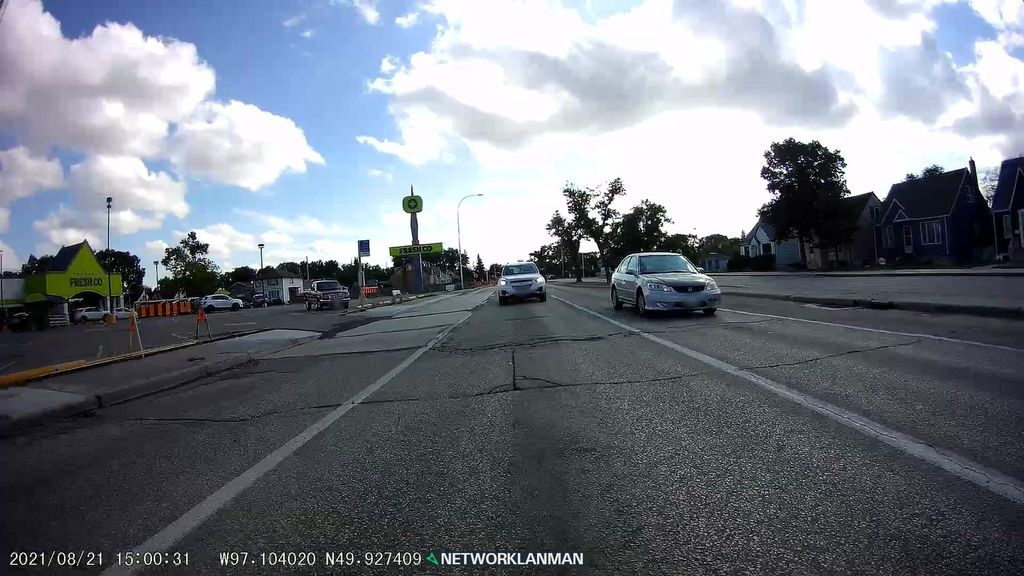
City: winnipeg